Question: I am facing issue when selecting options on selectbox only when the select option over my menu . The menu which I am using is an Plugin Jquery.

When the select box is over the menu the options is going back. I tried giving z-index to my div but it didnt helped me. Can some one help me in solving this issue.. Its a new issue to me...
MY HTML:
'''
<div id="top-search">
<form nmae='name123' action="queryexecute.php" method="POST">
<table border="0" cellpadding="0" cellspacing="0">
<tr>
<select class="styledselect" name="field_2" style="width:100px;" autocomplete="on" placeholder="Show" required="">
<option value="">Select</option>
<option value="=">Equal</option>
<option value="!=">Not equal</option>
<option value="LIKE">Like</option>
<option value="&gt;">Greater</option>
<option value="&lt;">Lesser</option>
<option value="&gt;=">Greater than or equal to</option>
<option value="&lt;=">Lesser than or equal to</option>
<option value="!==">Not identical</option></select>
</select>
</td>
<td>
<select class="styledselect" name="field_1" id="field_1" style="width:100px;" autocomplete="on" placeholder="Show" required="">
<option value="">Select</option>
<option value="'ShibAzmnNo'">no</option>
</select>
</td>
<td>
<input name='' type="submit" src="images/shared/top_search_btn.gif" />
</td>
</tr>
</table>
</form>
</div>
'''
My CSS:
'''
#top-search {
display: inline;
float: right;
position: relative;
margin: 46px -150px 0 0;
z-index: 1;
}
'''
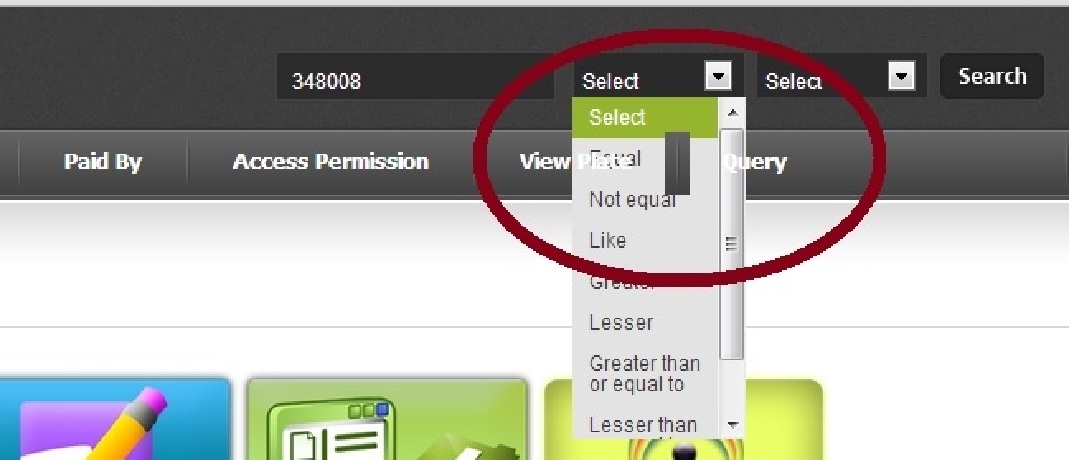
Answer: its 'z-index' issue you should increase the 'z-index' of the parent element of select, to the parent element of menu
like
'''
<div style="position:relative;z-index:9999">select item</div>
<nav style="position:relative;z-index:99">menu items</nav>
'''
OR
'''
#top-search{z-index:9999;}
'''